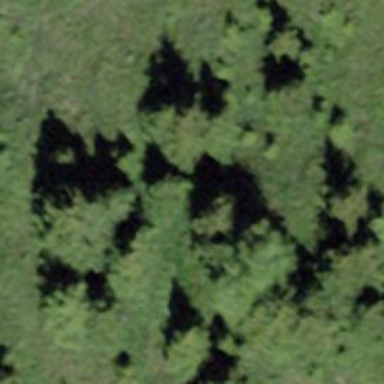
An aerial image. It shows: Forest area.